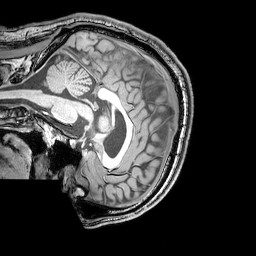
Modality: T1w
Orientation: sagittal
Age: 24
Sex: male
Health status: healthy
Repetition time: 0.081 s
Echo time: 0.037 s